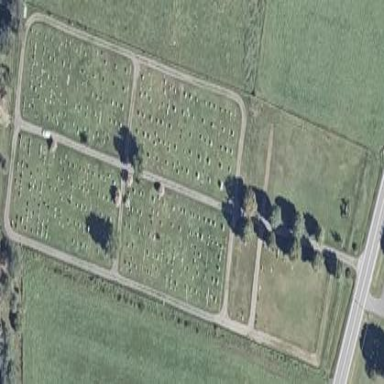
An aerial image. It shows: Cemetery.